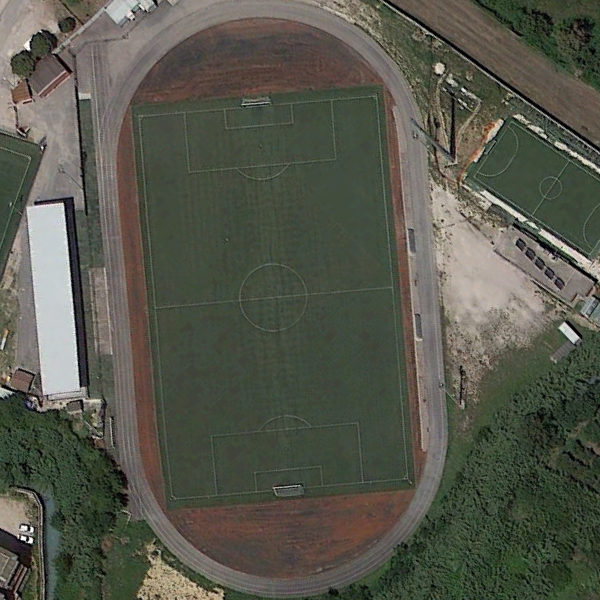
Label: Playground